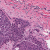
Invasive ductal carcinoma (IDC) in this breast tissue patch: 0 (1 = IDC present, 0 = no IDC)